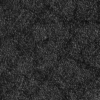
Label: not_dusty